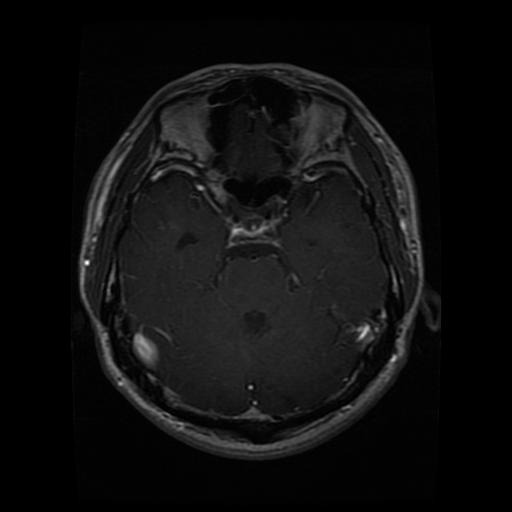
Label: glioma